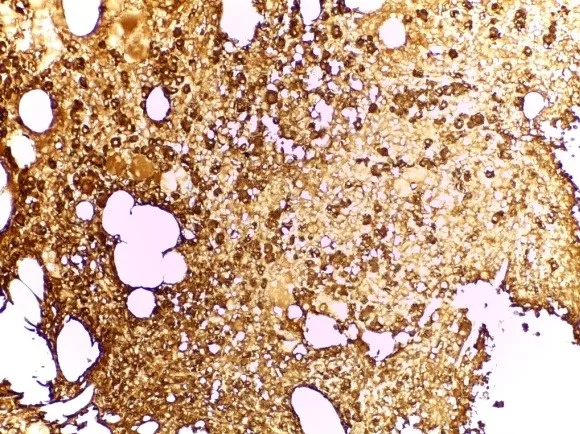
BMB IHC examinatin - interstitial lambda chain myelomatous infiltrate (IHC stain for lambda light chain, ob x20).
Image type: pathology (immunostaining)